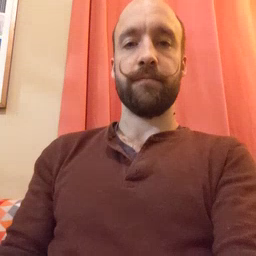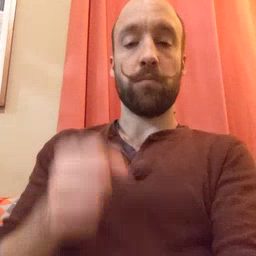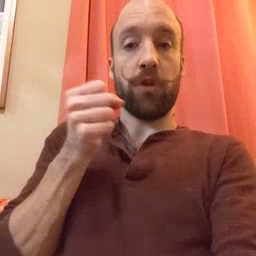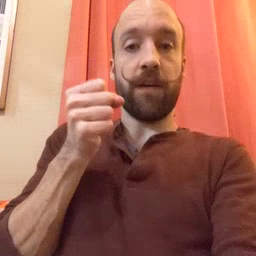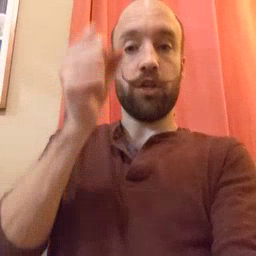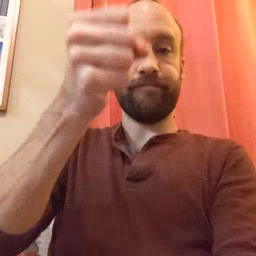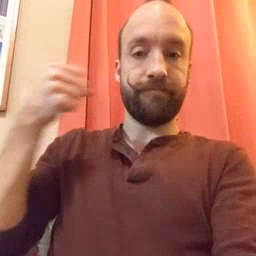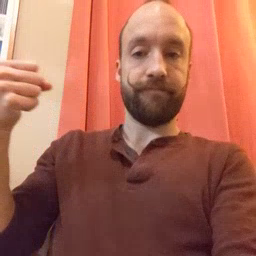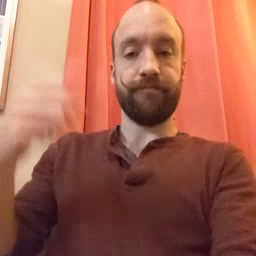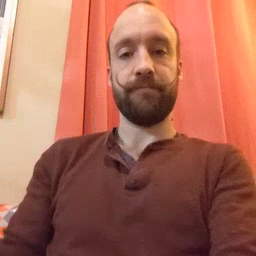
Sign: refrigerator